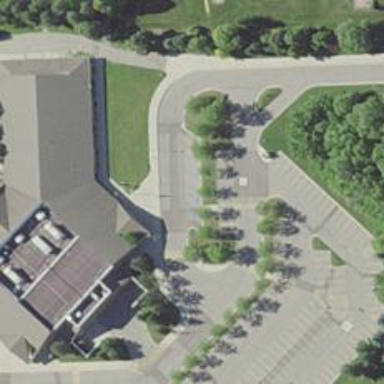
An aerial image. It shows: Parking space is available.